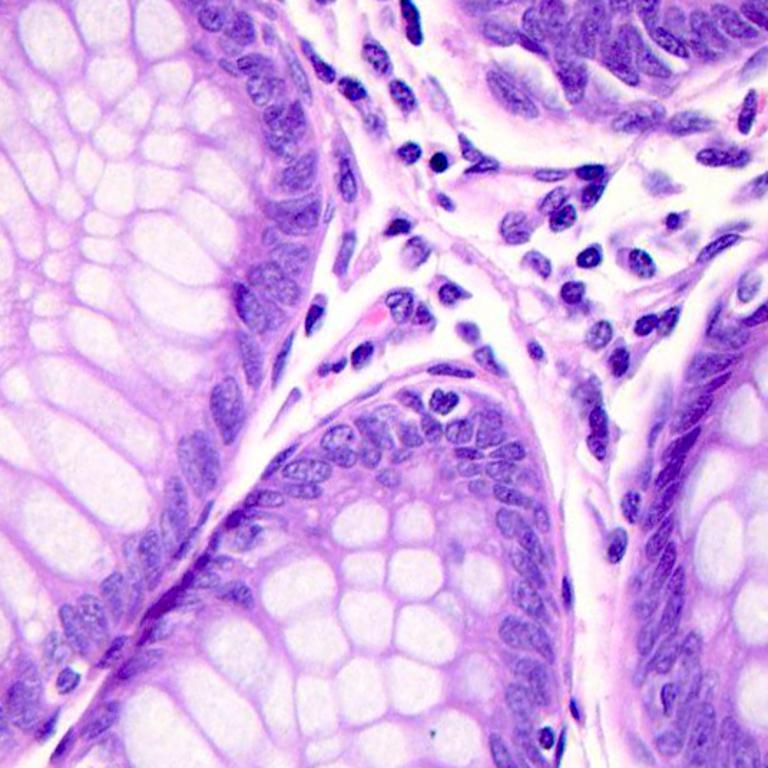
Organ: colon
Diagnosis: benign